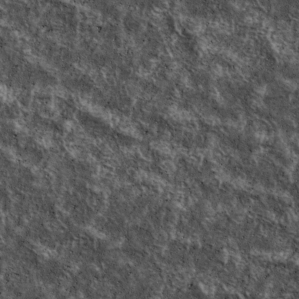
Label: non_frost